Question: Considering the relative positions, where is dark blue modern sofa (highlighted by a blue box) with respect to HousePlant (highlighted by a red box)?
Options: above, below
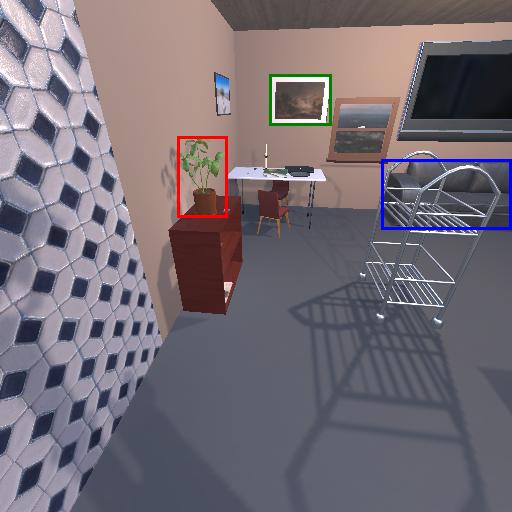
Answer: above